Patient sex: F
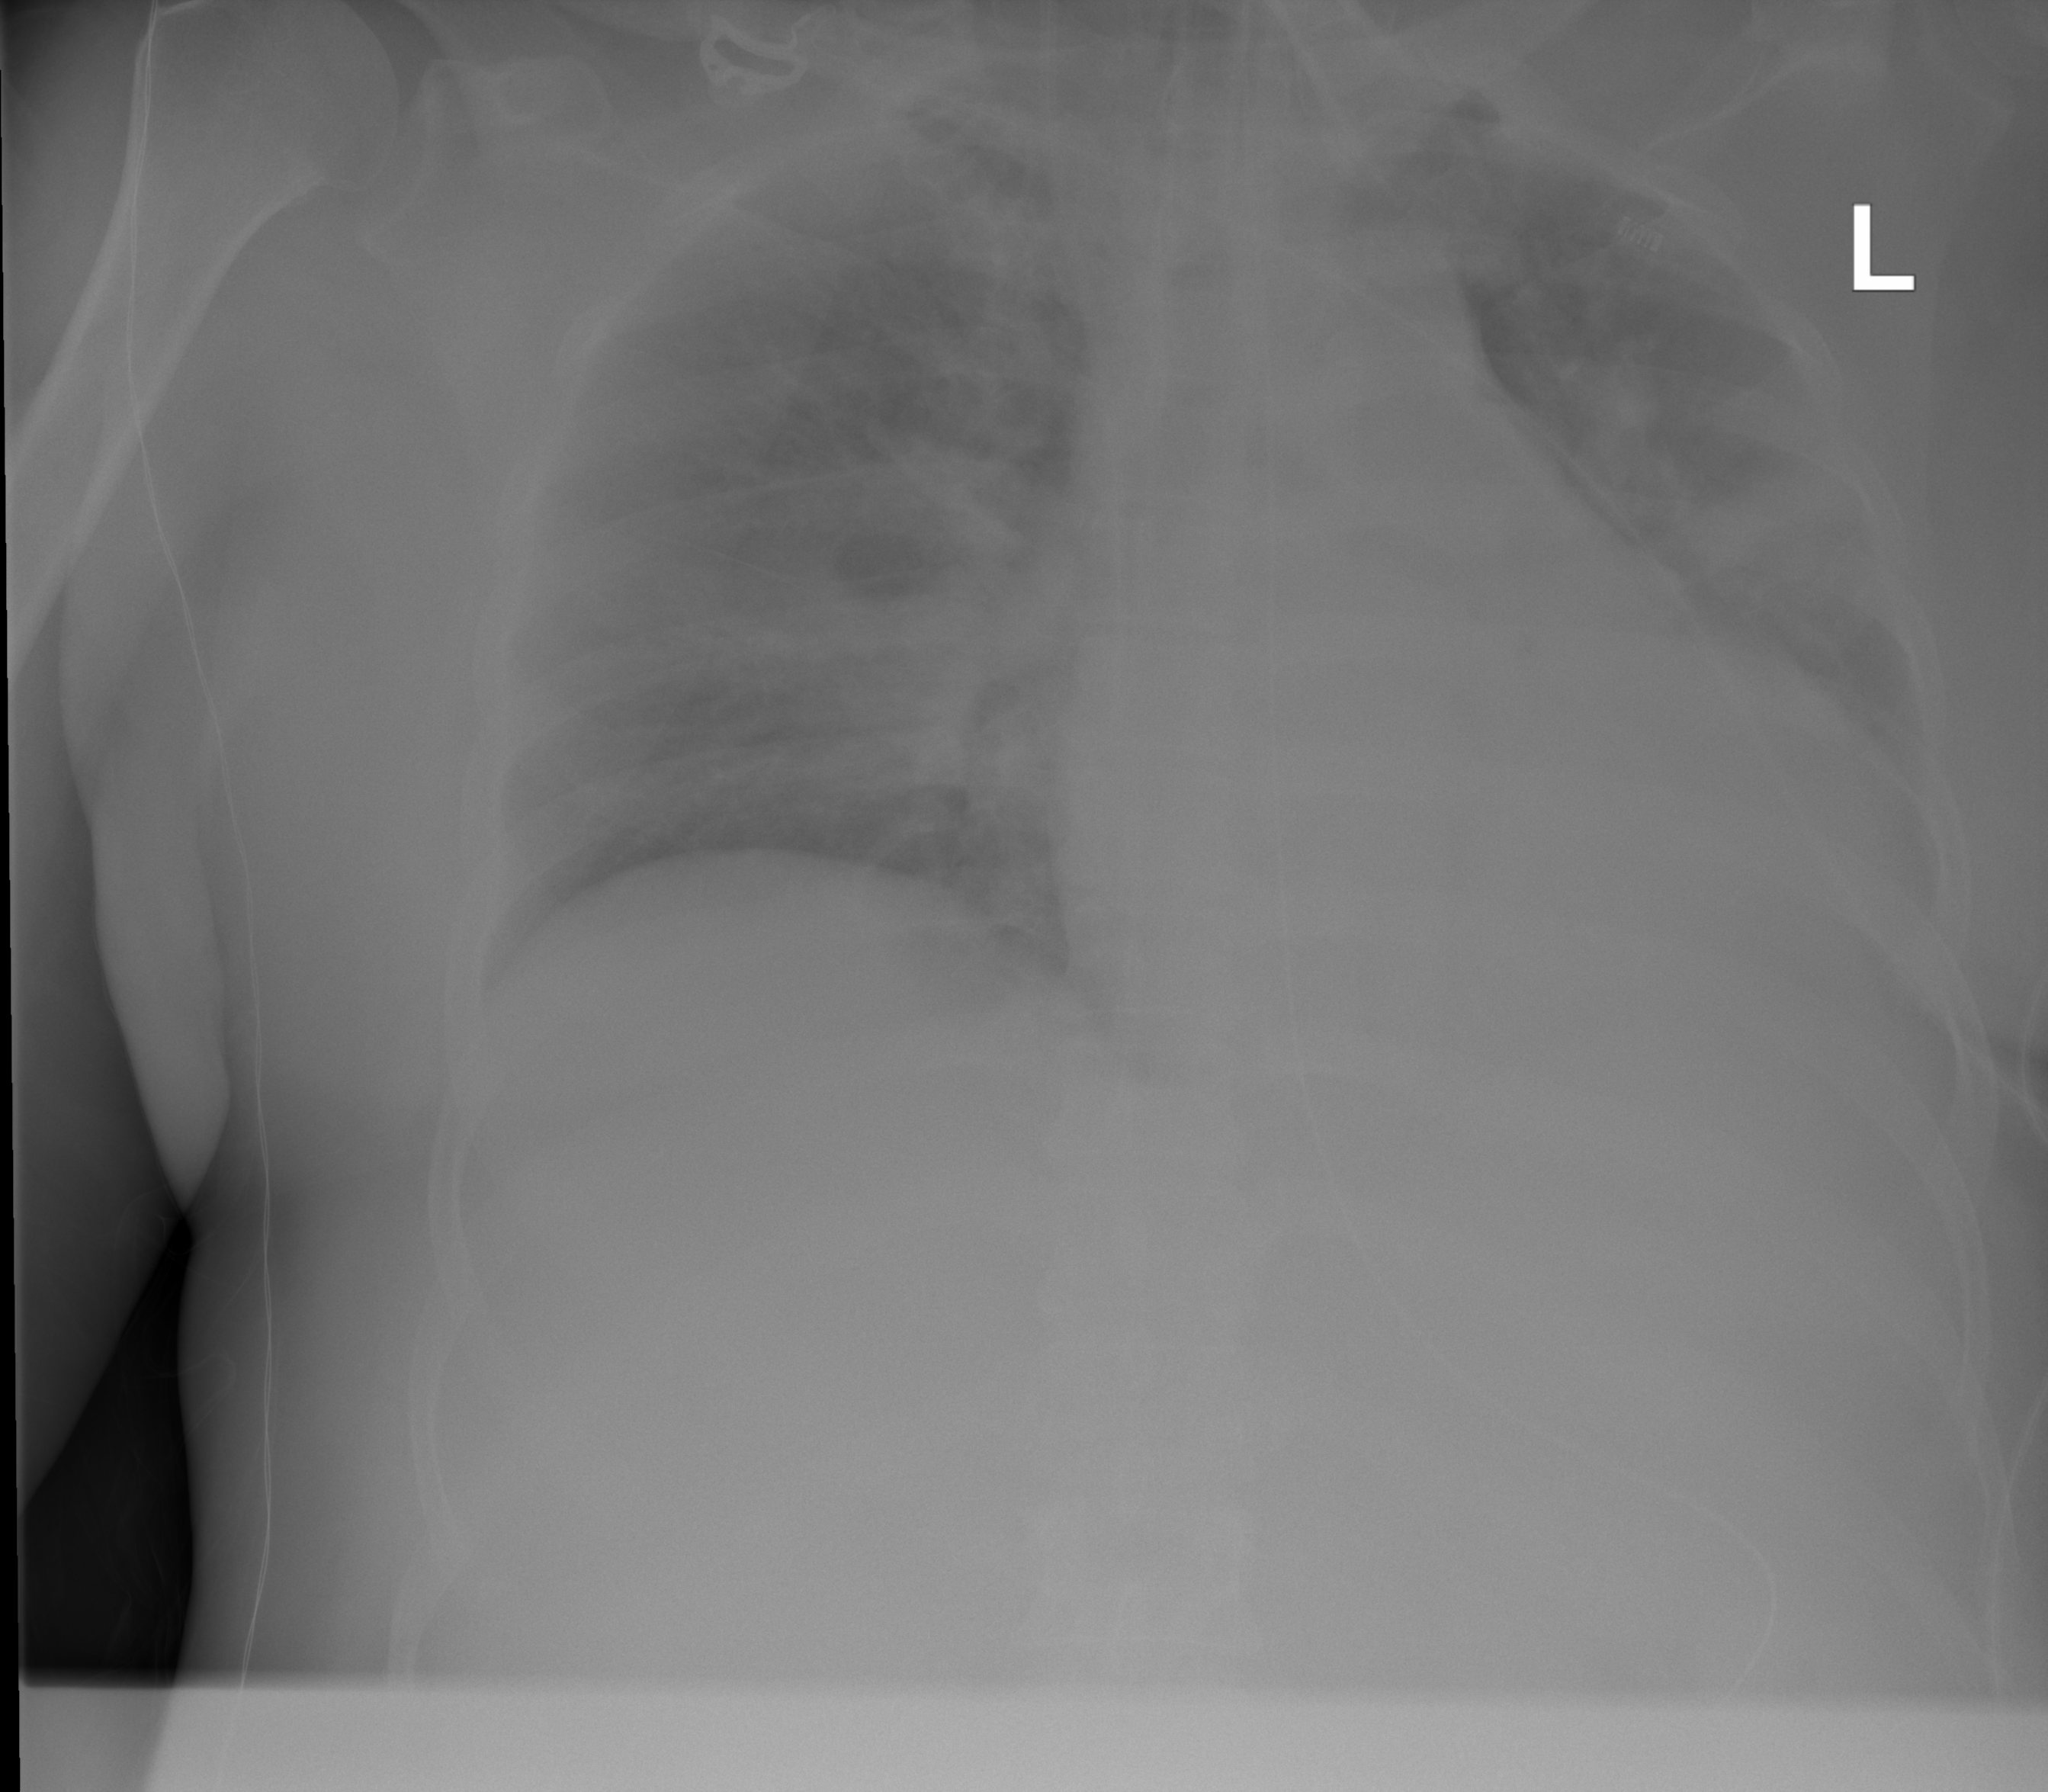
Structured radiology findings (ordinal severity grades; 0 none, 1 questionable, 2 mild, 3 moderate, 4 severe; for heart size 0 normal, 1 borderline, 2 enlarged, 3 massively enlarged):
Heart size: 3
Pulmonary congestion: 3
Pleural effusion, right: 0
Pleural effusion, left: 2
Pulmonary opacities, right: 2
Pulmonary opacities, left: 2
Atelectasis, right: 1
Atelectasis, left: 2